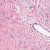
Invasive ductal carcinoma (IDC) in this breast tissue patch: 0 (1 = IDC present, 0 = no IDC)